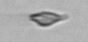
Label: Cryptophyta